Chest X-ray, AP view. Patient: 62 years old, sex M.
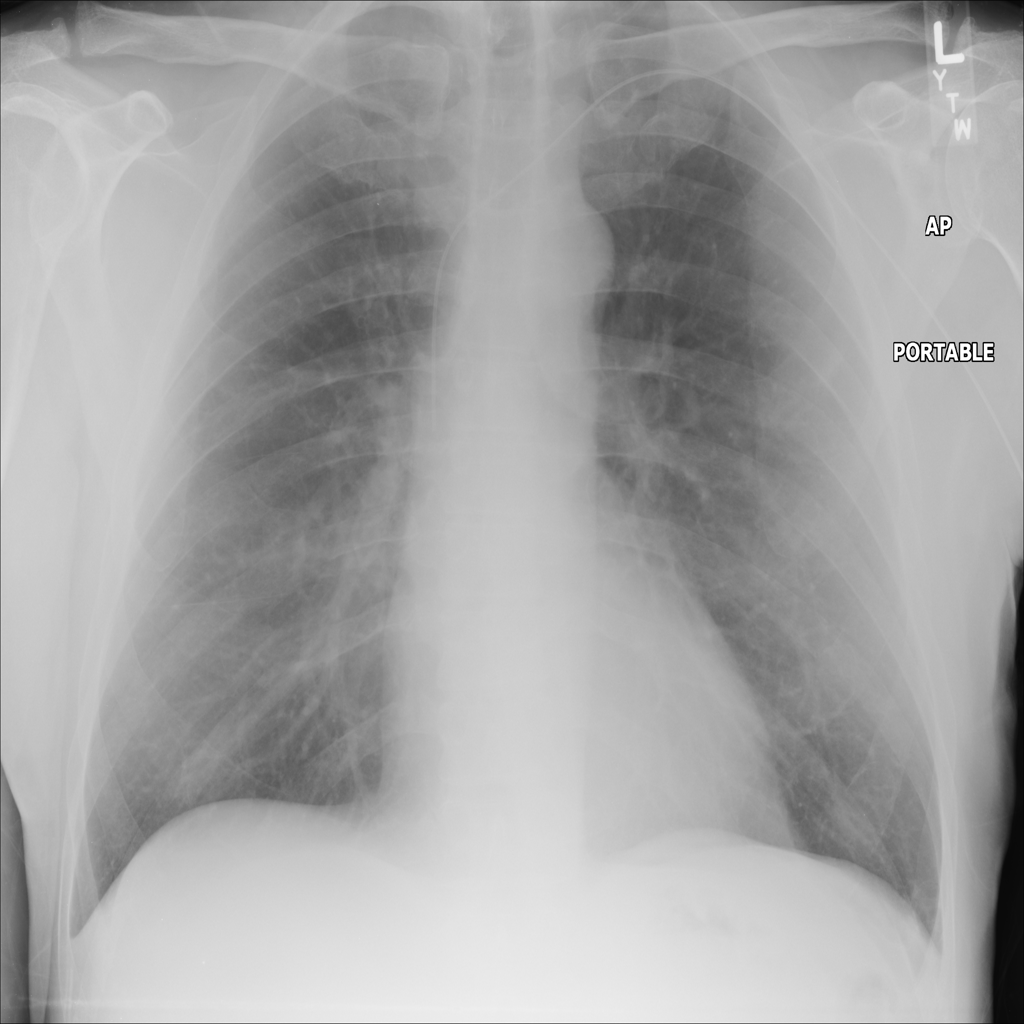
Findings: No Finding